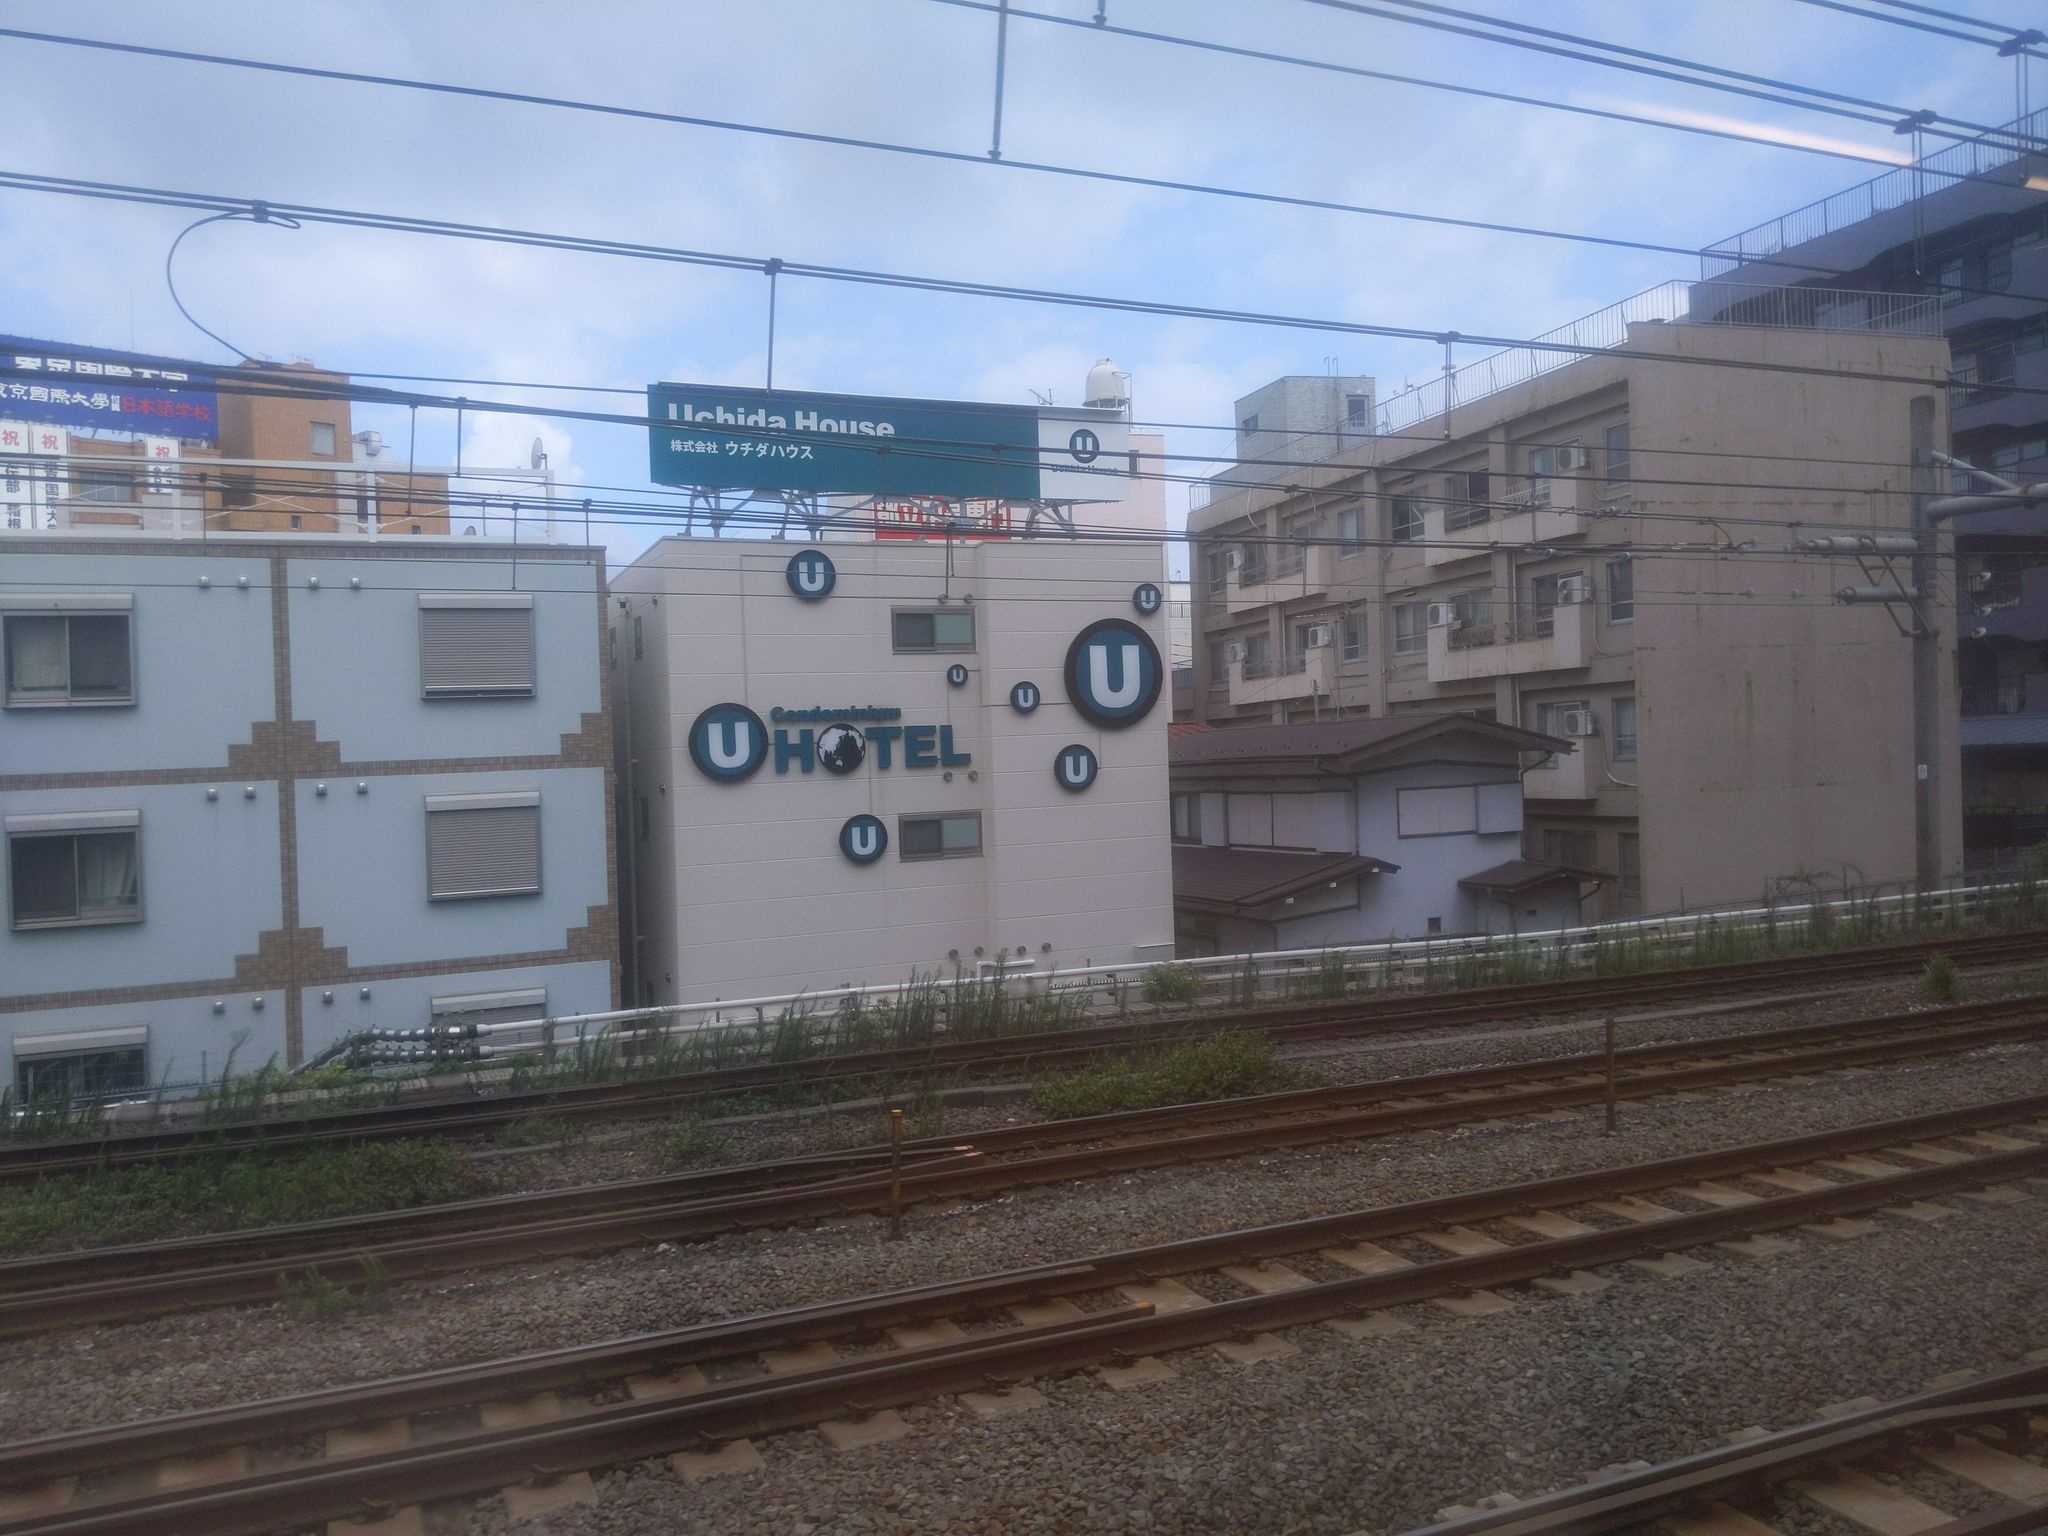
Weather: snowy
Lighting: day
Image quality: good
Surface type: railway
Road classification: unclassified, steps
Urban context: urban centre
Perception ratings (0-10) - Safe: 0.37, Lively: 6.91, Beautiful: 2.61, Boring: 5.64, Depressing: 8.9, Wealthy: 4.6